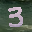
Label: 3